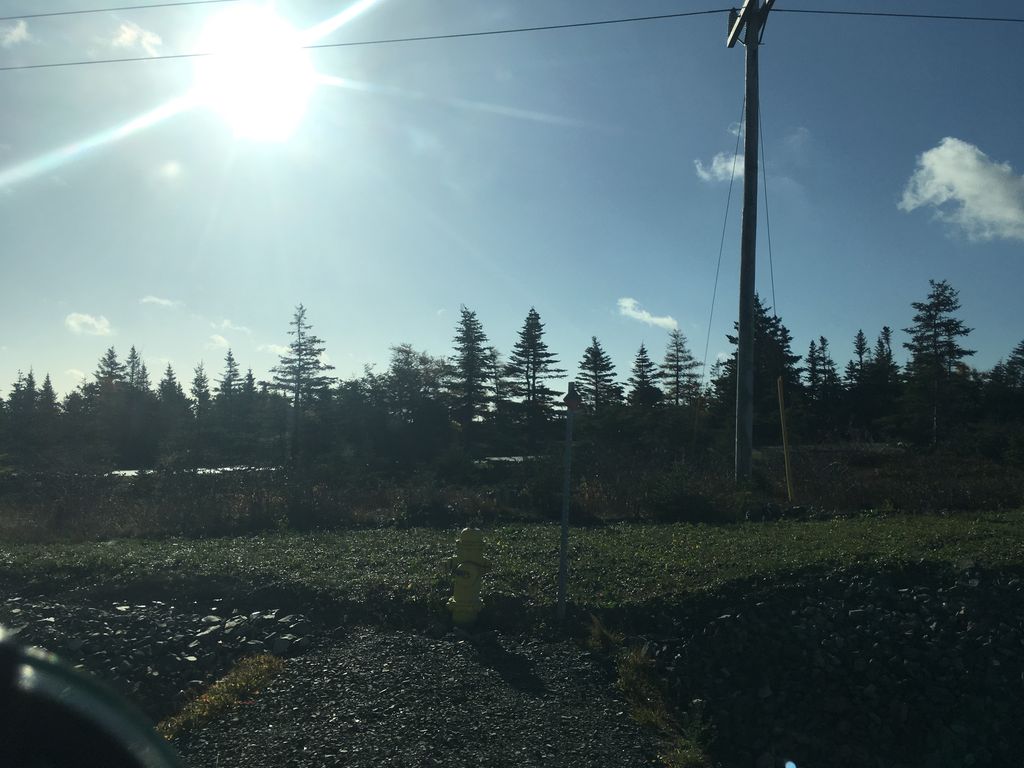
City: st_johns